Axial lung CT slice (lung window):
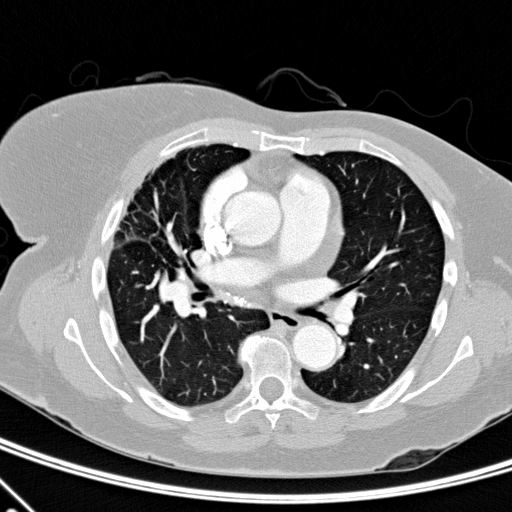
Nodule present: no